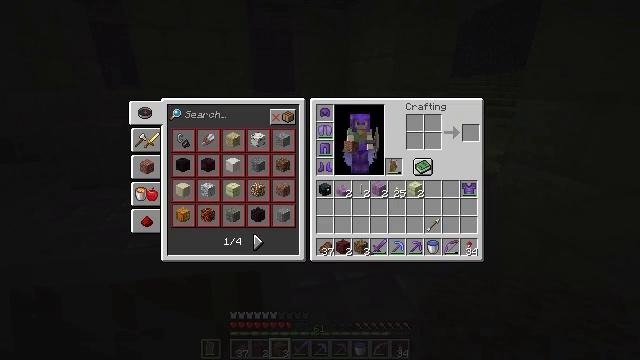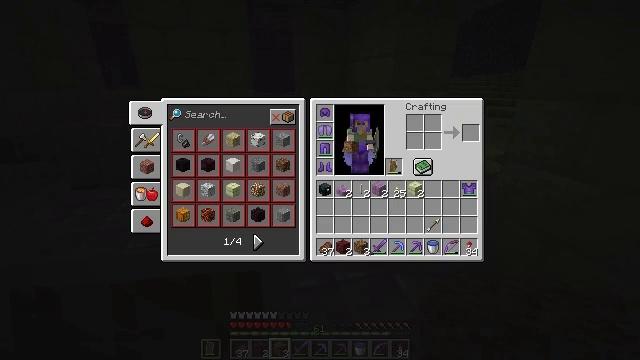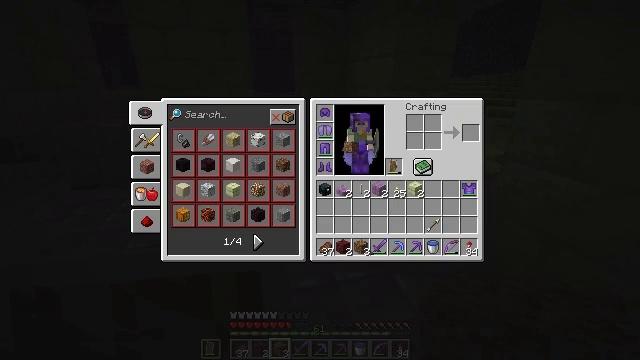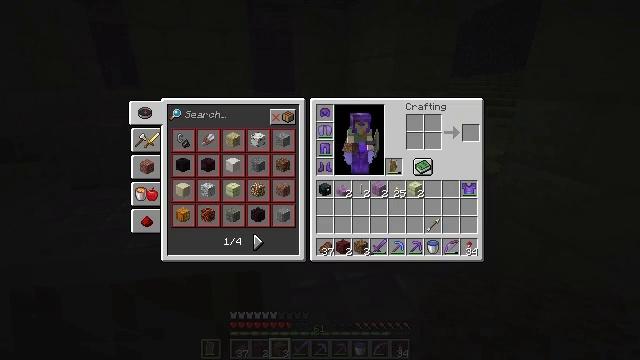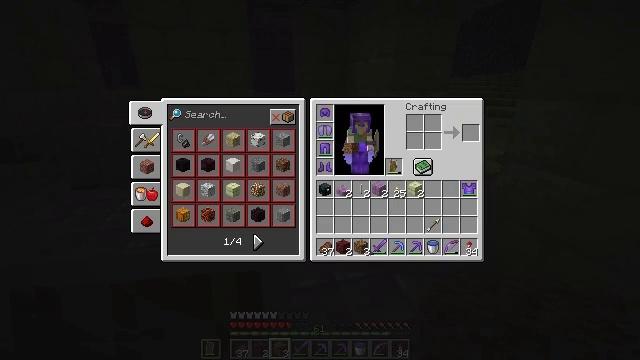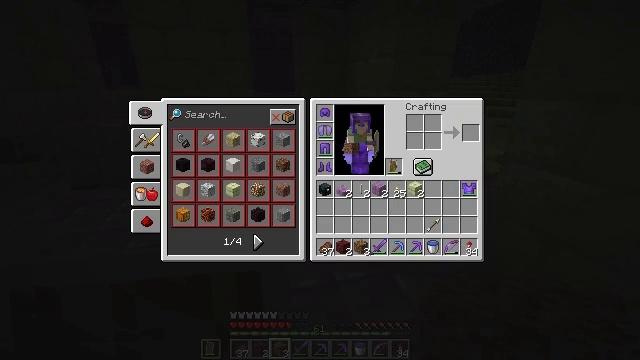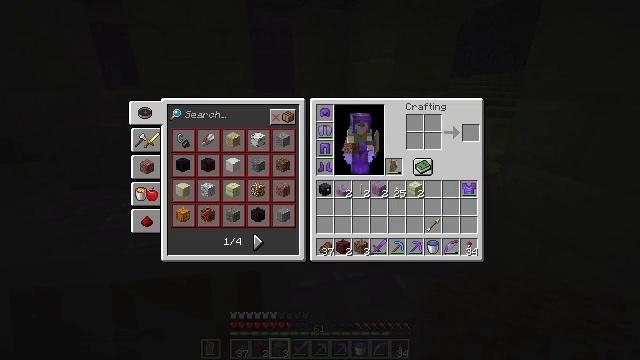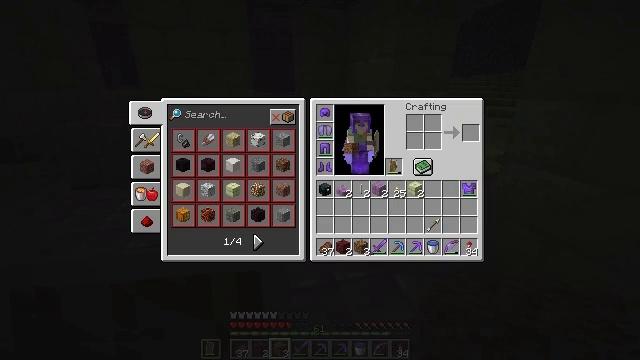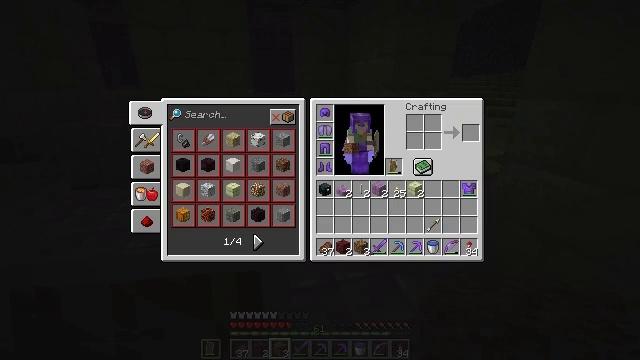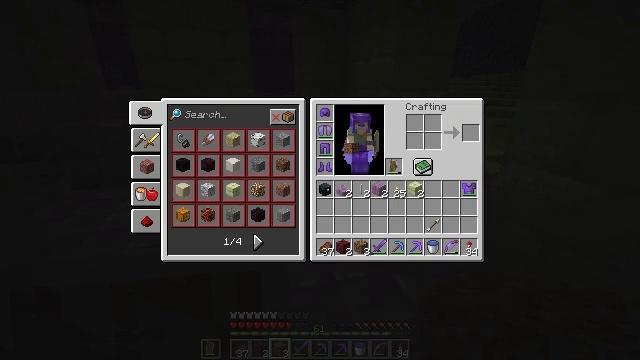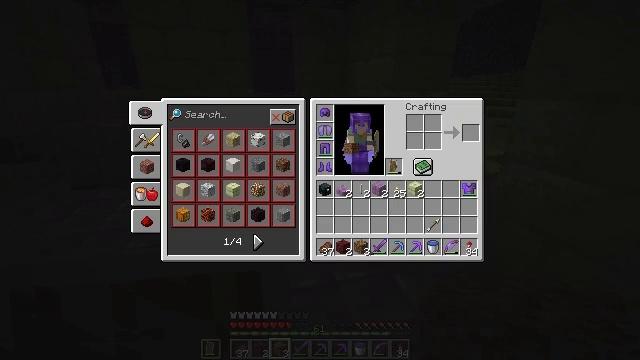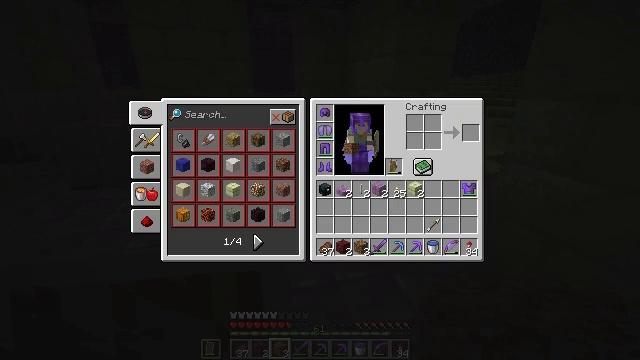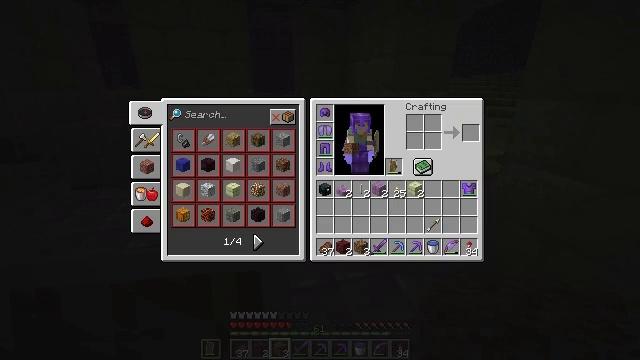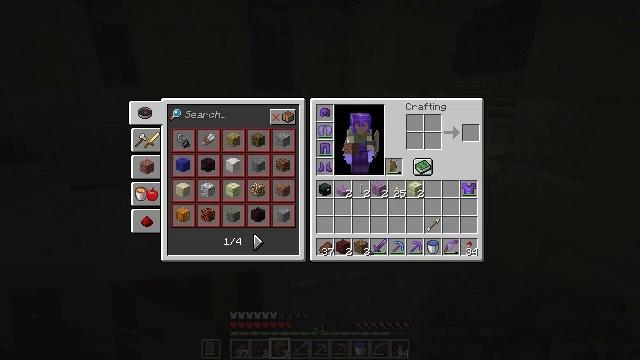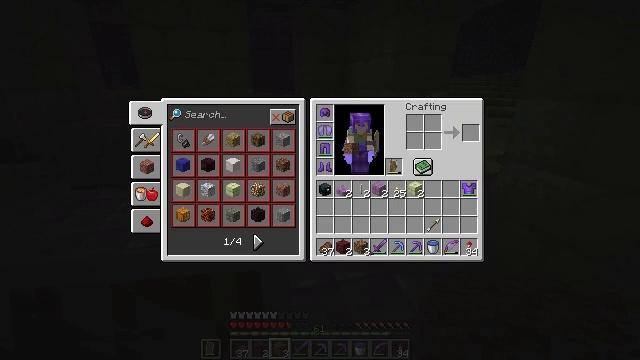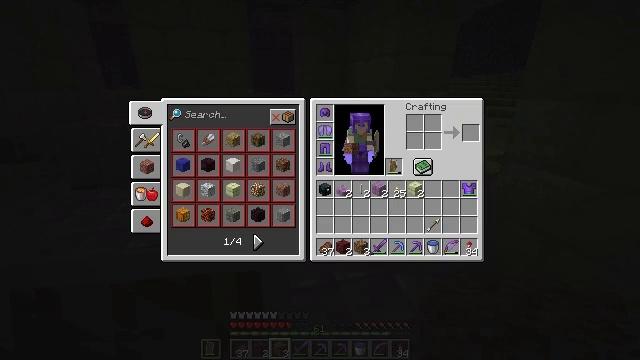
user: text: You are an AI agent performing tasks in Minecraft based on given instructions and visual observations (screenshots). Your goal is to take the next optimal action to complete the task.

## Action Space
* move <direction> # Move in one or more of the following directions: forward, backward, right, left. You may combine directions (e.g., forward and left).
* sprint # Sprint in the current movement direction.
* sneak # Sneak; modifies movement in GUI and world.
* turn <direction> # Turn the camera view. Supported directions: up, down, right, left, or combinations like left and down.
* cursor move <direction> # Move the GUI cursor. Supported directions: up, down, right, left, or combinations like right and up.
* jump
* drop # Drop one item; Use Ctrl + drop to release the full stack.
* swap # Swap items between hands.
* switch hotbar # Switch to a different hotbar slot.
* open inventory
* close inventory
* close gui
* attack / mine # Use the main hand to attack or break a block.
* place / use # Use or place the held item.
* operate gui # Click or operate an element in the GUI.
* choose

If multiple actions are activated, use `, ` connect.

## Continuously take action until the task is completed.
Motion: motion action
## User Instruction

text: Destroy the end rod to pick it up.
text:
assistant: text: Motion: no_op
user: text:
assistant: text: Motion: no_op
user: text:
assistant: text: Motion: no_op
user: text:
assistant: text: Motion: no_op
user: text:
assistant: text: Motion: no_op
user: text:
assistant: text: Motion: no_op
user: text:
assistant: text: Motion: no_op
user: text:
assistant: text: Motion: no_op
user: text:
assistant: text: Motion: no_op
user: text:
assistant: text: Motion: no_op
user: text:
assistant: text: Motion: no_op
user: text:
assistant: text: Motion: no_op
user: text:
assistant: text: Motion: no_op
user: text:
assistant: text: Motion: no_op
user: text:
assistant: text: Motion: no_op
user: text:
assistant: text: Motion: no_op
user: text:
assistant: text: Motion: no_op
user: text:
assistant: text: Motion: no_op
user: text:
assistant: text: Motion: no_op
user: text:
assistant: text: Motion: no_op
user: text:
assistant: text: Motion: no_op
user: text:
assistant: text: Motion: no_op
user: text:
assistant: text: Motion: no_op
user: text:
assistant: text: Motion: no_op
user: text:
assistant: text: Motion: no_op
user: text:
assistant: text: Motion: no_op
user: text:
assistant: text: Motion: no_op
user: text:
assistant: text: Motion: no_op
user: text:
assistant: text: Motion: no_op
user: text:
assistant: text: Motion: no_op